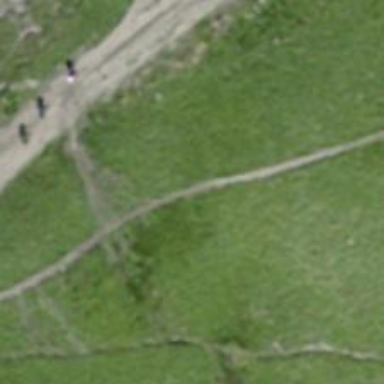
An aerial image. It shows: Intermediate downhill path for skiing.